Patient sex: M
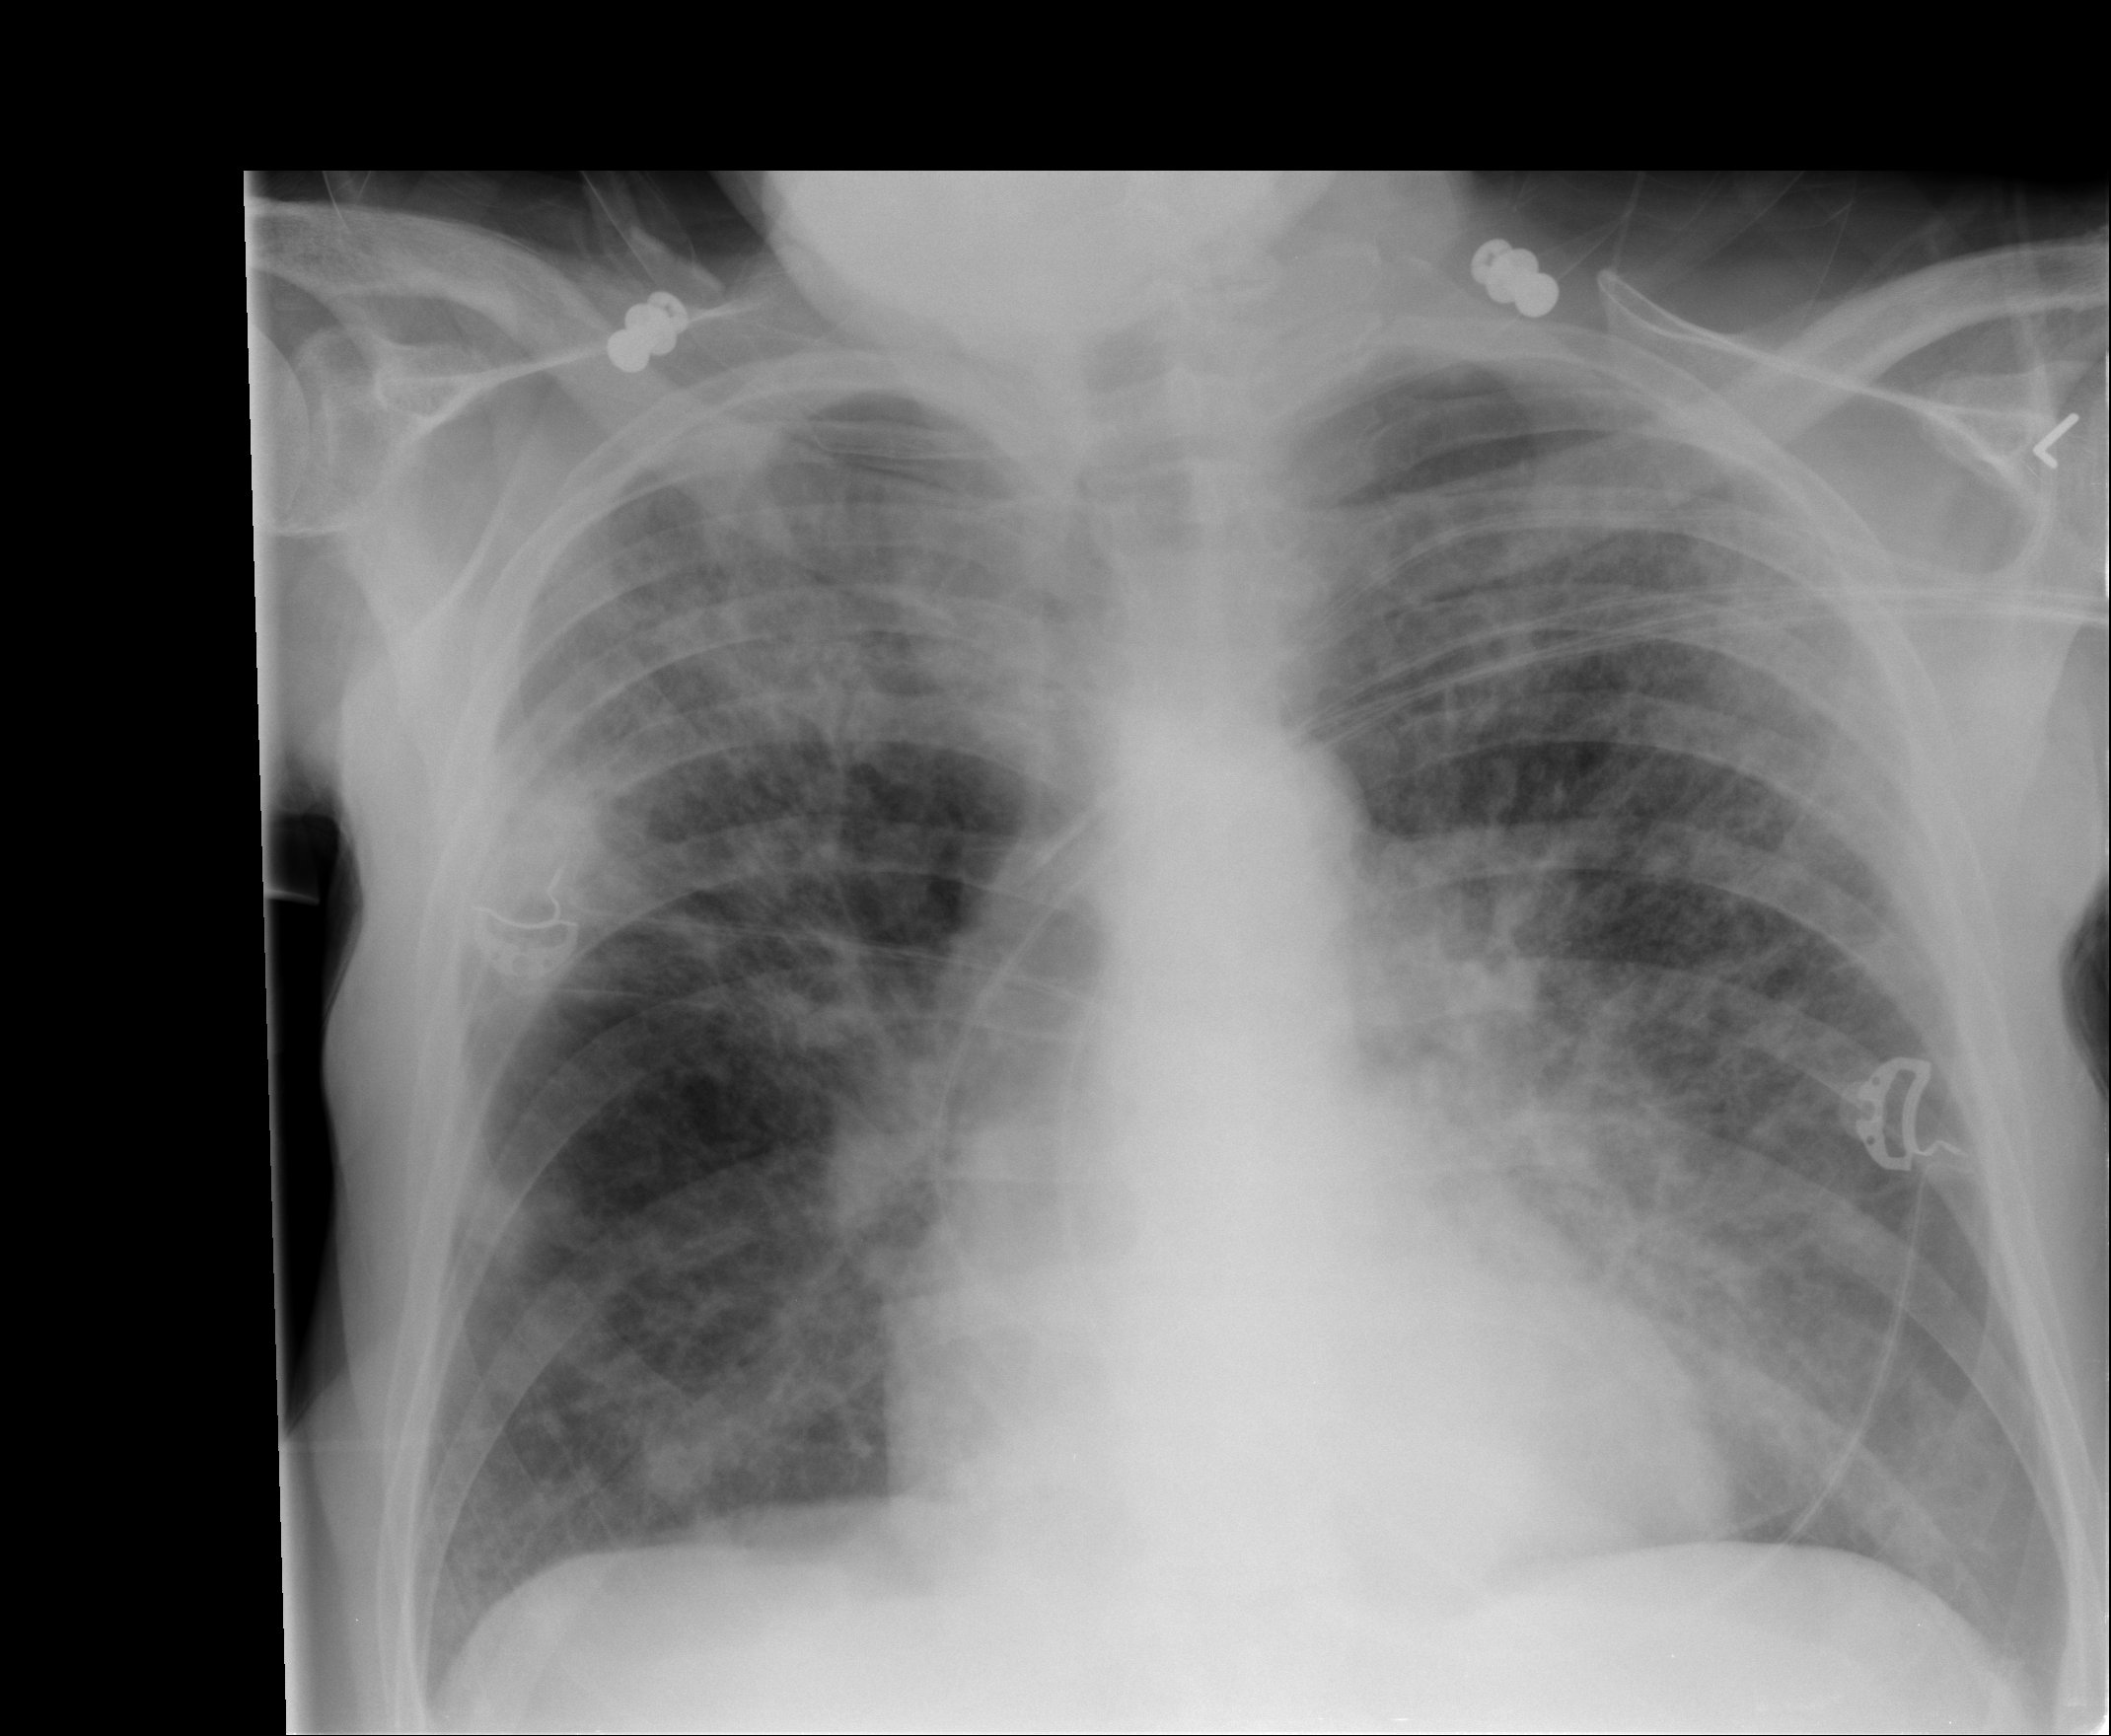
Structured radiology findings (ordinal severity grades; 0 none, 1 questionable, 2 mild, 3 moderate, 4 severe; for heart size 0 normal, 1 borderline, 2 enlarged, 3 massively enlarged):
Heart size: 0
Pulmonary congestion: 2
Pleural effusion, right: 0
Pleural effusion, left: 0
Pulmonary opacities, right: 3
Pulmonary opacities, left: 3
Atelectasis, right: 2
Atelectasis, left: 2